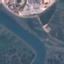
Label: River